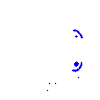
Particle: pion